Aerial crown-view tile of a tropical tree (Barro Colorado Island, Panama), acquired 20240918:
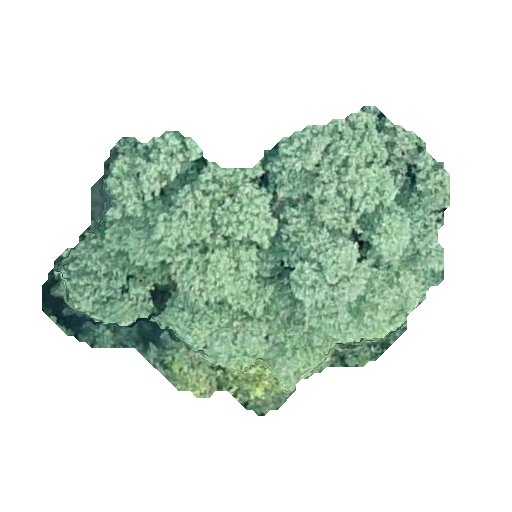
Species: Hieronyma alchorneoides
GBIF accepted scientific name: Hieronyma alchorneoides
Crown area: 129.735 m²